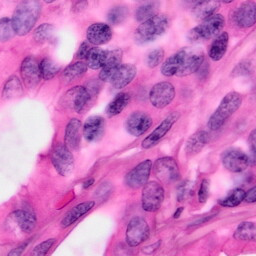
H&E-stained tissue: Pancreatic